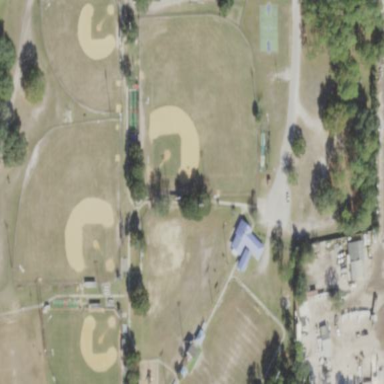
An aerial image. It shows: Baseball pitch for leisure and sports activities.